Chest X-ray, AP view. Patient: 87 years old, sex M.
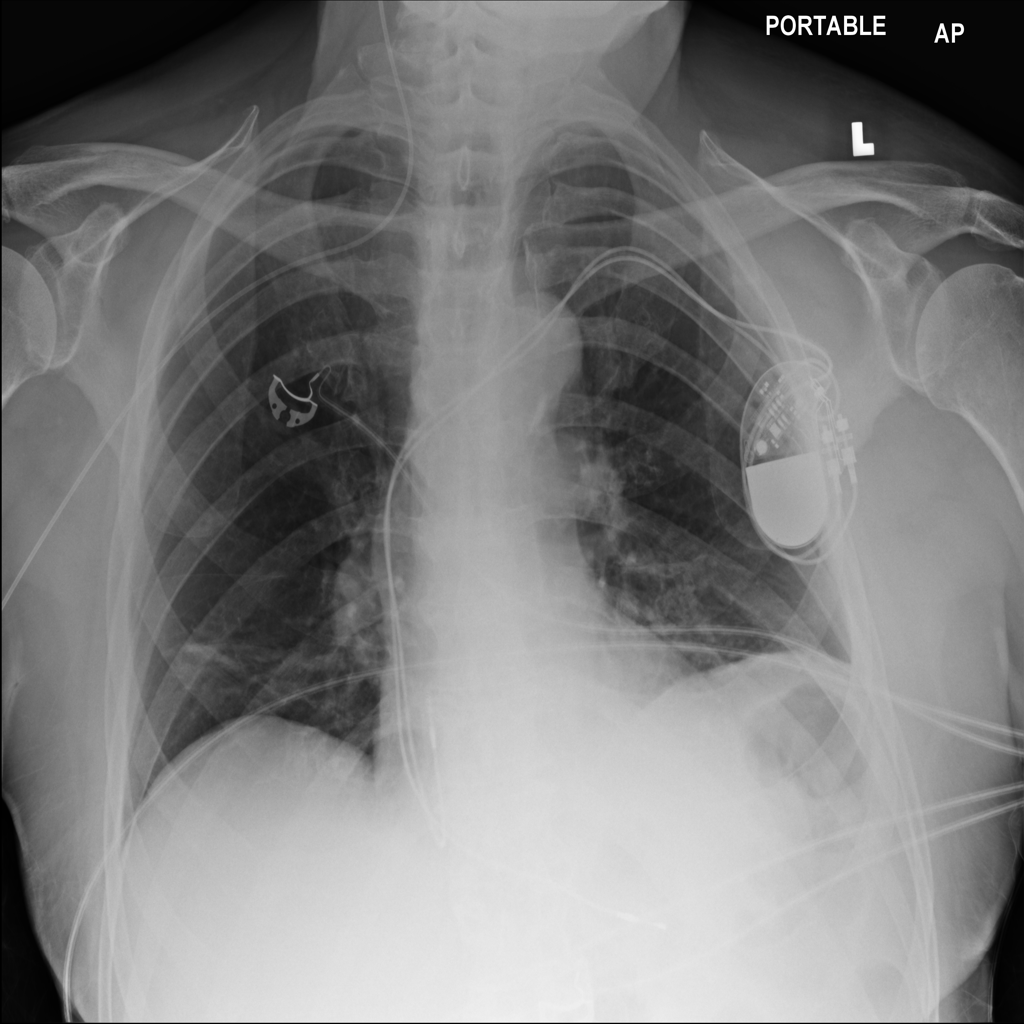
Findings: Pneumonia